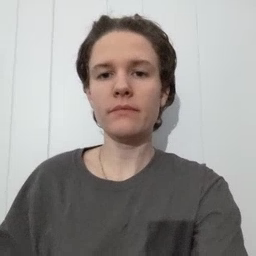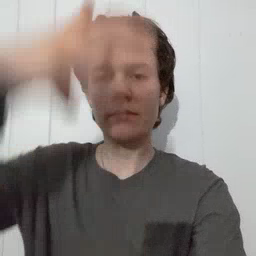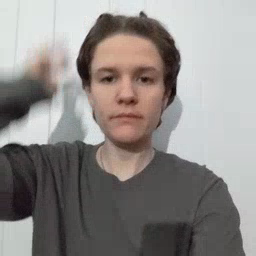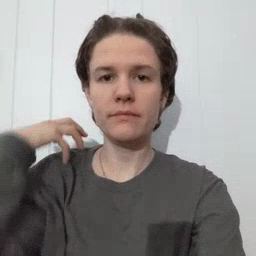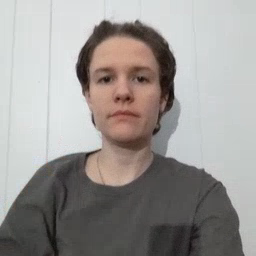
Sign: lion